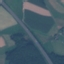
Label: Highway